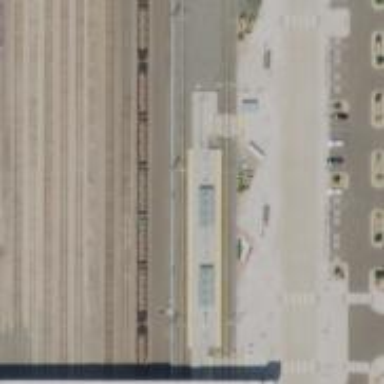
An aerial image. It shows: Platform edge at railway station.